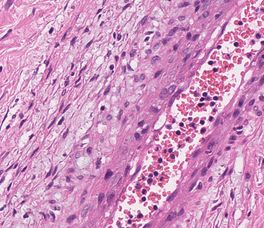
Tumor epithelial tissue: no
Tumor-associated stroma tissue: yes
Normal tissue: no